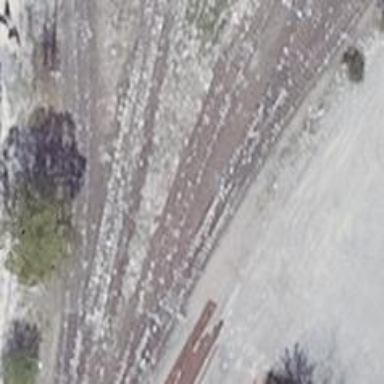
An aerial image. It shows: Railway switch.